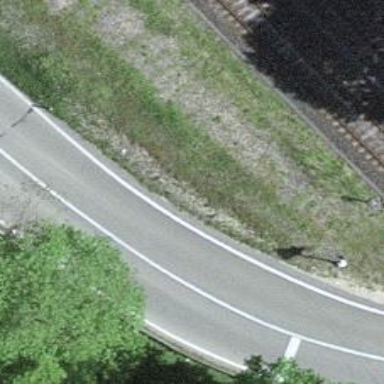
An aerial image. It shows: Abandoned railway.